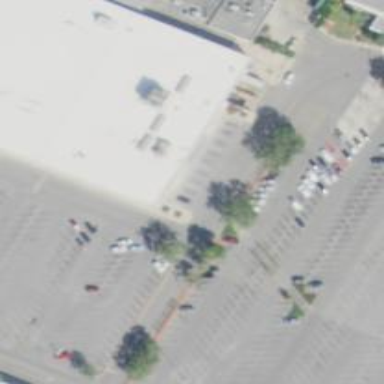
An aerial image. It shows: Parking space.